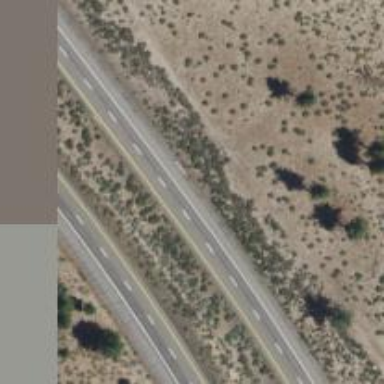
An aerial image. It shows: Expressway with asphalt surface categorized as trunk highway.